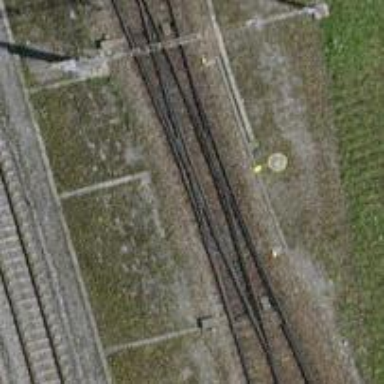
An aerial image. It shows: Railway yard in service.